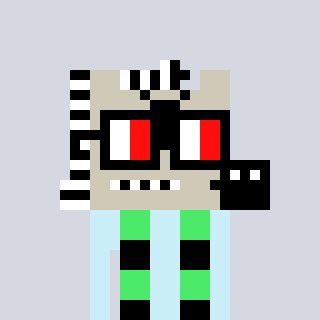
a pixel art character with square glasses with black frames and red eyes, a zebra-shaped head and a cold-colored body on a cool background